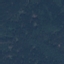
Label: Forest